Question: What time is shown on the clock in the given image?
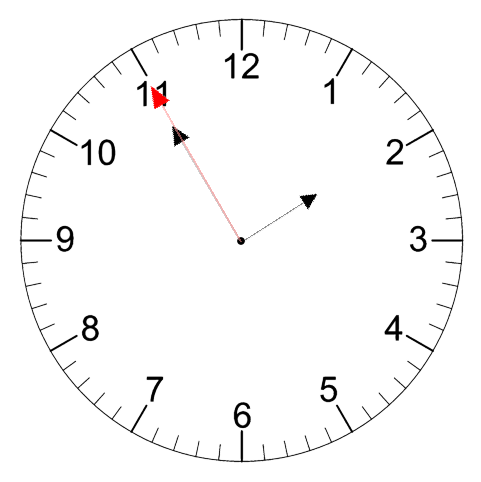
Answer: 01:54:55